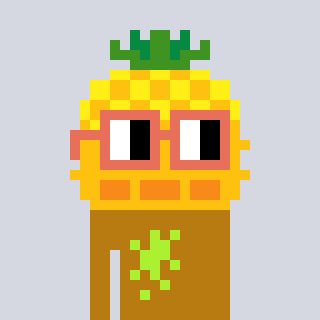
a pixel art character with square orange glasses, a pineapple-shaped head and a gold-colored body on a cool background